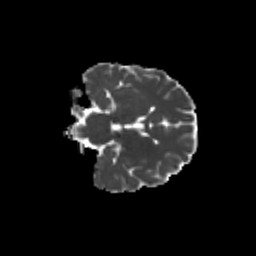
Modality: MD
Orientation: coronal
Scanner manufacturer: siemens
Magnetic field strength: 3 T
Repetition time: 9.2 s
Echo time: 0.084 s